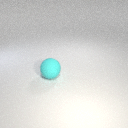
large cyan rubber sphere